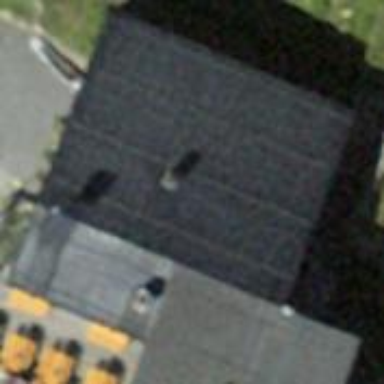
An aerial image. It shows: Building.